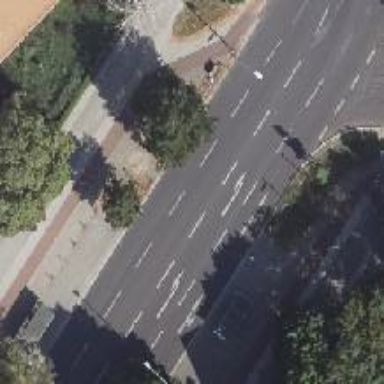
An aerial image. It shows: There is asphalt surface with separate sidewalks and separate cycleway.